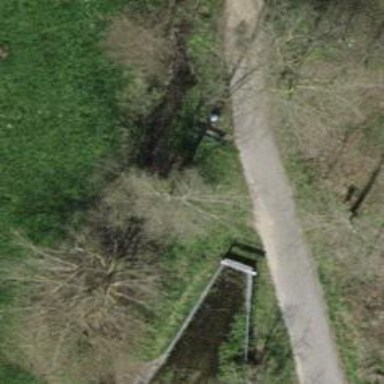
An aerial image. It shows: Bench for seating.